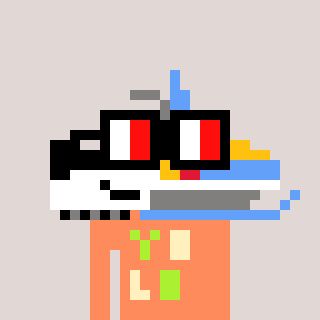
a pixel art character with square glasses with black frames and red eyes, a snowmobile-shaped head and a peachy-colored body on a warm background